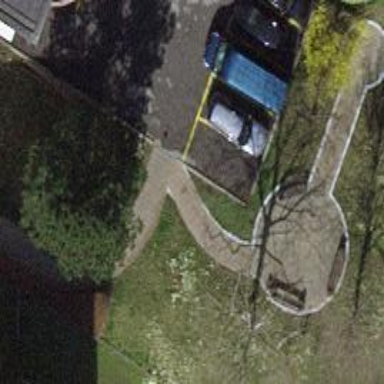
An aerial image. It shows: Footway made of paving stones.